Question: I want to produce the below plot into R.

My coding is this so far:
'''
maraqa <- c(84.8,68.9,84.9,92.5)
aqua <- c(75,65.1,79.4,82.3)
mar <- c(84.7,68.3,84.5,77.4)
x <- c("A", "B", "C", "D")
'''
Now what? Thanks!
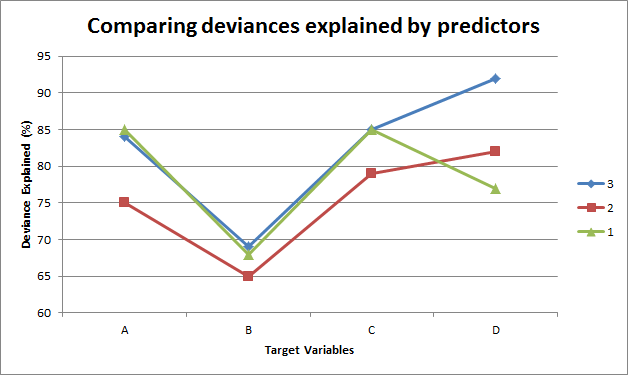
Answer: Here is one solution... but look at the help pages to find out which parameters controls what...
'''
maraqa <- c(84.8,68.9,84.9,92.5)
aqua <- c(75,65.1,79.4,82.3)
mar <- c(84.7,68.3,84.5,77.4)
# combine data as matrix
mat<-cbind(maraqa, aqua, mar)
rownames(mat)<-c("A", "B", "C", "D")
#define colours
coll<-c("red", "blue", "black")
matplot(mat, type="l", ylim=c(60, 95), ylab="y TBA", main="TBA", xlab="x TBA",
axes=FALSE, frame.plot=FALSE, col=coll, lty=rep(1,3))
# axes= do you want standart axis or make your own?
# frame.plot= frame arround plot yes/no
matpoints(mat, pch=rep(17,3), col=coll, ad=TRUE)
# to add points, pch controlls for type of points
axis(side=1, 1:4, labels=rownames(mat))
axis(side=2, 60:95, labels=60:95)
legend("topleft",# position
legend=c("maraqa", "aqua", "mar"),# names in legend,
lty=c(1,1,1),# type of filling in this case solide line,
col = coll,# colour of filling,
cex=0.7)# scaling parameter
'''